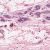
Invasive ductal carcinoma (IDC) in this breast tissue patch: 0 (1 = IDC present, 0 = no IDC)